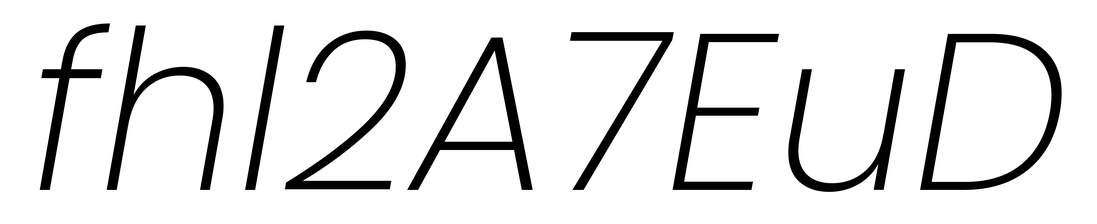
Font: Poppins-ExtraLightItalic